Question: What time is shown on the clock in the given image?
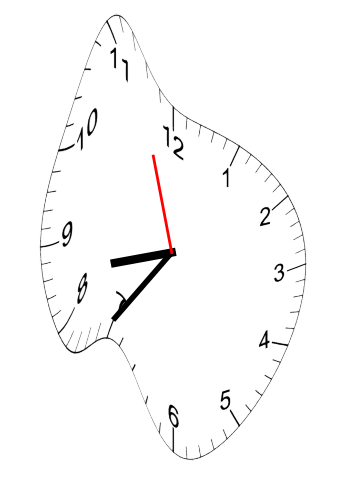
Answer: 08:35:57